Interaction volume radius: 10 \u00c5
Interaction volume height: 30 \u00c5
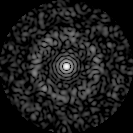
Disorder parameter: 0.8515